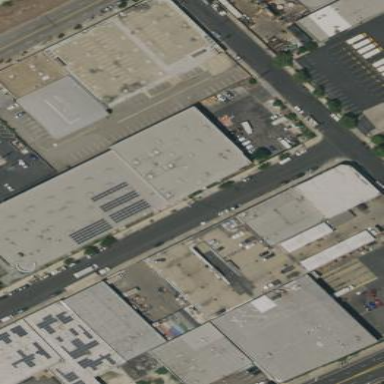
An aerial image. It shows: Warehouse building.